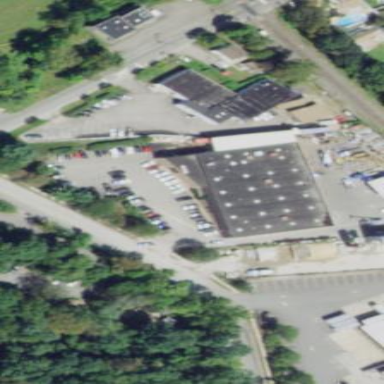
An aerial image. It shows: Industrial building.